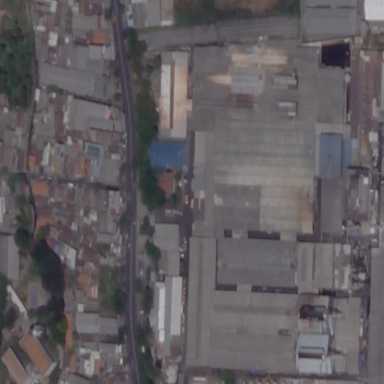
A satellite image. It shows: Industrial area.